Question: I have a question regarding the modification of axis labels in ggplot. I know that what I am trying to get at can be done via other means (e.g. creating a new column with 'case_when'). My interest is in the approach/concept outlined below.
Let's say I have a discrete variable at the x-axis. In order to get the desired axis labels, the values are 1) modified with a function, and then 2) changed by assigning the values contained in a named vector to the result of the function. I am able to do each of the two steps individually; but how can they be combined? Can this be done?
Again, I am aware that there are other, probably more sane ways, to do this. And the example below doesn't make any substantive sense. I am just curious whether/how this can be done directly in the e.g. 'scales_x_discrete' function. Below I am trying to detail what I mean. The result would be that all 'Merc' labels become 'Mercedes', and all instances of 'Hornet' become 'Super Hornet'.
'''
library(tidyverse)
labeller_cars <- c("Hornet"="Super Hornet",
"Merc"="Mercedes")
mtcars %>%
rownames_to_column(var = "name") %>%
filter(str_detect(name, regex("Hornet|Merc"))) %>%
ggplot()+
geom_bar(aes(x=name,
y=disp),
stat="identity")+
#here is what I am interested in; this works, but it's only first step
scale_x_discrete(labels=function(x) str_extract(x, regex("[:alpha:]*")))
#this is an attempt, but doesn't work.
# scale_x_discrete(labels=function(x) str_extract(x, regex("[:alpha:]*")) %>% labeller_cars)
'''

<URL>
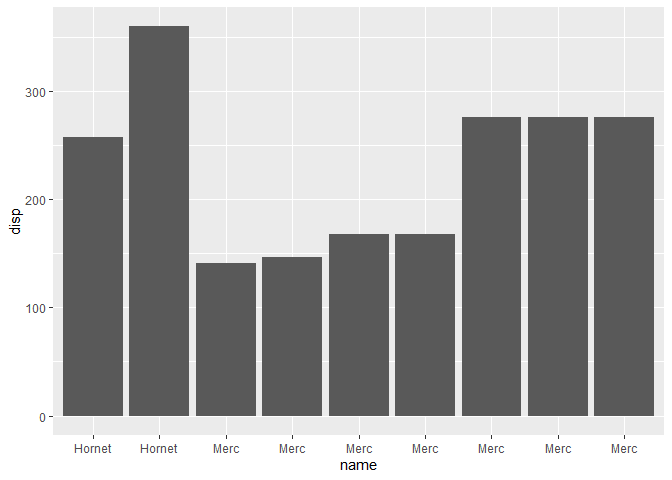
Answer: We could use 'str_replace_all' instead of 'str_extract'
'''
library(dplyr)
library(stringr)
library(ggplot2)
labeller_cars <- c(".*Hornet.*"="Super Hornet",
".*Merc.*"="Mercedes")
mtcars %>%
rownames_to_column(var = "name") %>%
filter(str_detect(name, regex("Hornet|Merc"))) %>%
ggplot()+
geom_bar(aes(x=name,
y=disp),
stat="identity")+
#here is what I am interested in; this works, but it's only first step
scale_x_discrete(labels=function(x) str_replace_all(x, labeller_cars)) +
theme(axis.text.x = element_text(angle = 90, vjust = 0.5, hjust=1))
'''
-output
<URL>
---
Or with 'str_extract', after extracting the substring, use the named vector to match and replace
'''
labeller_cars <- c("Hornet"="Super Hornet",
"Merc"="Mercedes")
mtcars %>%
rownames_to_column(var = "name") %>%
filter(str_detect(name, regex("Hornet|Merc"))) %>%
ggplot()+
geom_bar(aes(x=name,
y=disp),
stat="identity")+
scale_x_discrete(labels=function(x)
labeller_cars[str_extract(x, regex("[:alpha:]*"))])
'''
-OUTPUT
<URL>